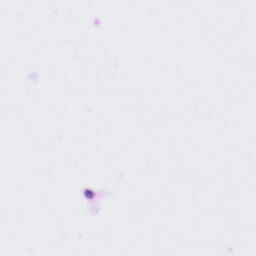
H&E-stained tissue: Tonsil